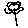
Label: flower